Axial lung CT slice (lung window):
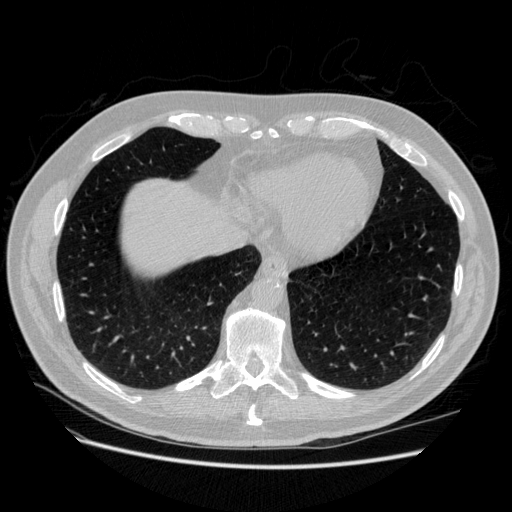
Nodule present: no